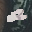
Label: 2